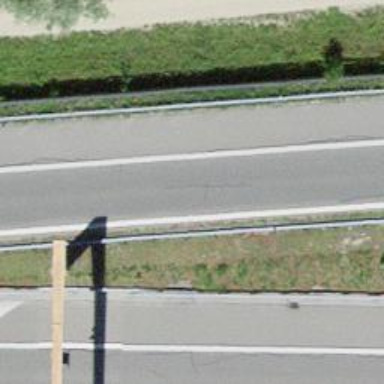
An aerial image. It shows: Motorway link.